五年级 · 立体几何学
如图所示,一个长方体水槽被一块玻璃隔板分成 $\mathrm{A} 、 \mathrm{~B}$ 两部分。 $\mathrm{A}$ 的底面积为 $25 \mathrm{dm}^{2}, \mathrm{~B}$ 的底面积为 $15 \mathrm{dm}^{2}$, 水槽高 $4 \mathrm{dm}$ 。往 $\mathrm{A}$ 部分注满水, 将隔板抽出后, 水槽里的水高（） dm。（隔板厚度不计）

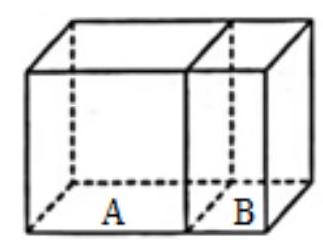
A. 2.6
B. 2.5
C. 2.4
D. 2

答案: B
解析: 解B

【分析】根据“长方体的体积＝底面积 $\times$ 高”求出水槽内水的体积，抽出隔板后水的体积不变，水的高度 $=$ 水的体积 $\div$ 整个容器的底面积, 据此解答。

【详解】 $25 \times 4 \div(25+15)$

$=25 \times 4 \div 40$

$=100 \div 40$

$=2.5(\mathrm{dm})$

所以，水槽里水高 $2.5 \mathrm{dm}$ 。

故答案为: B

【点睛】熟练应用长方体的体积计算公式是解答题目的关键。